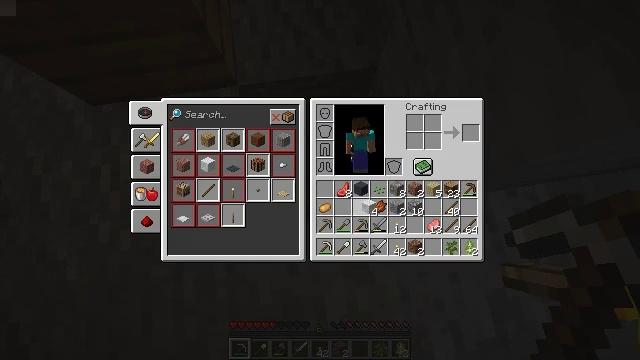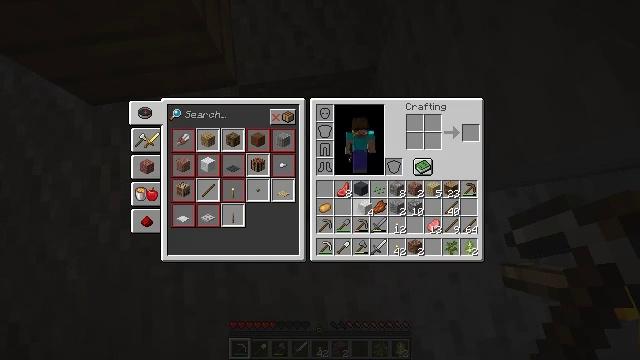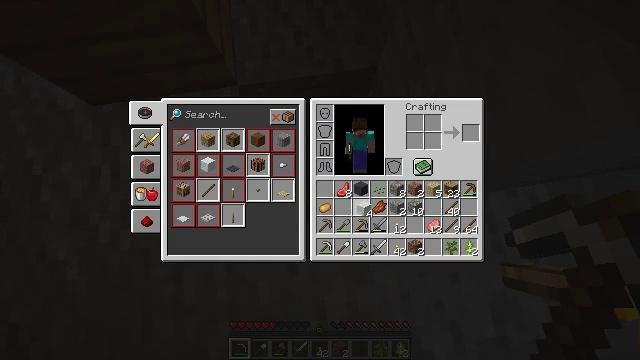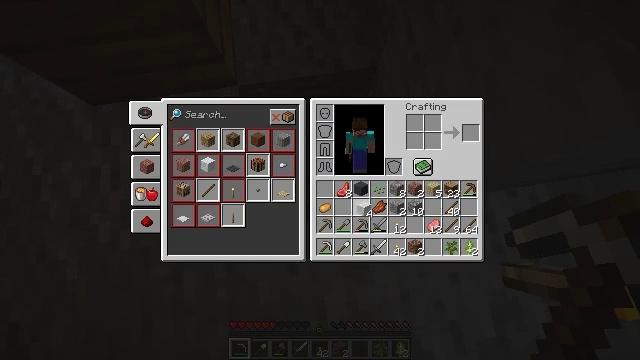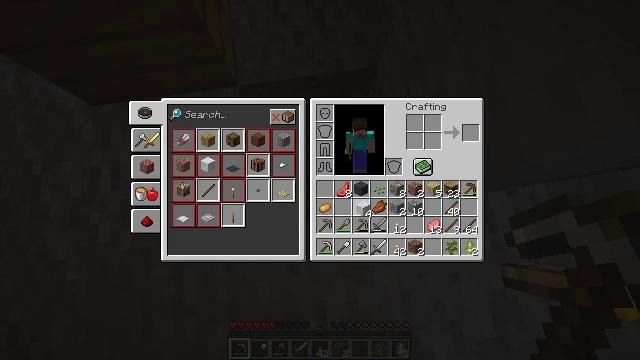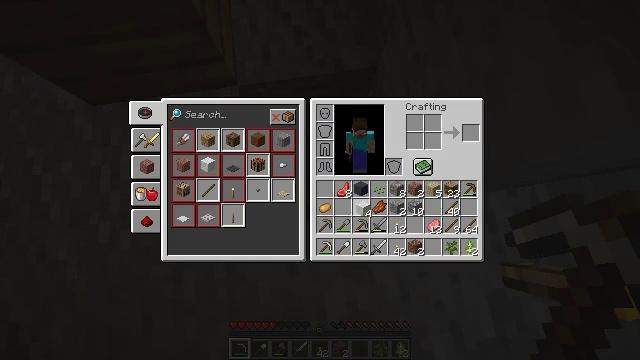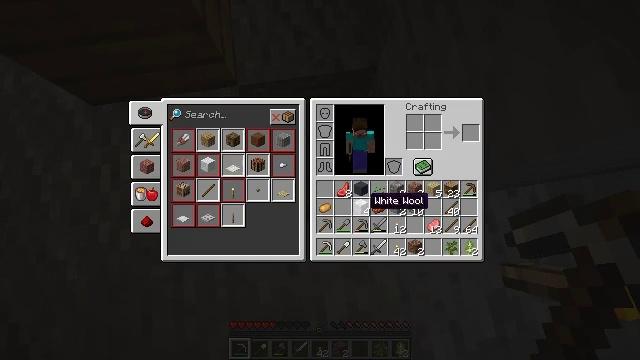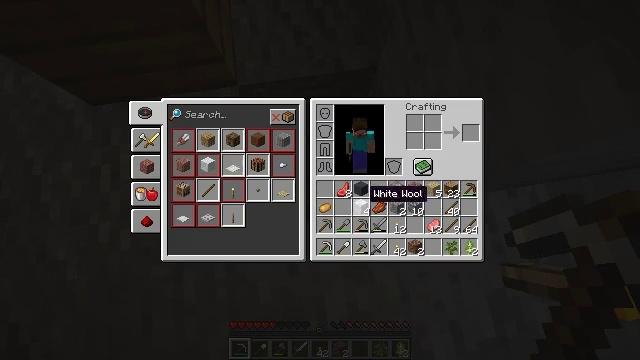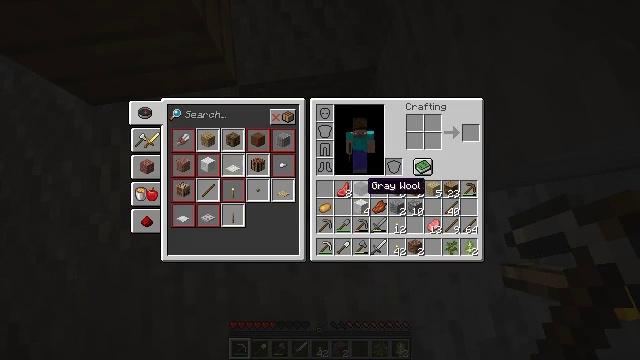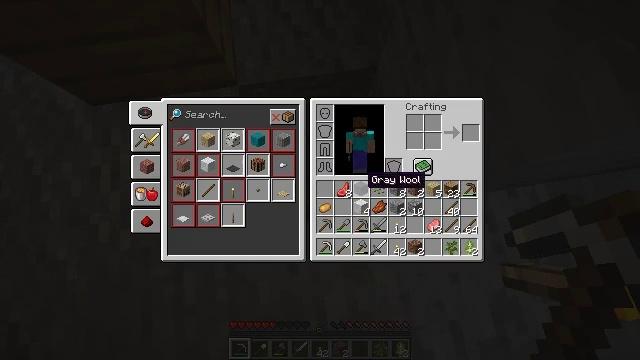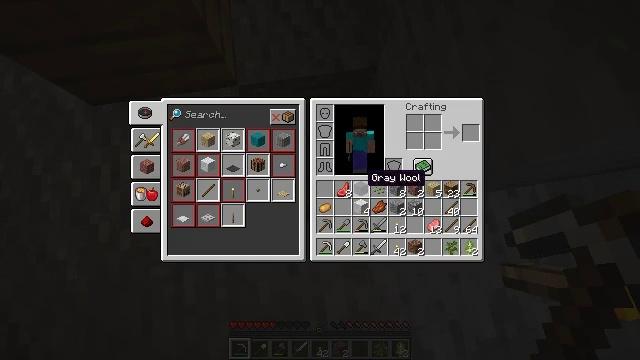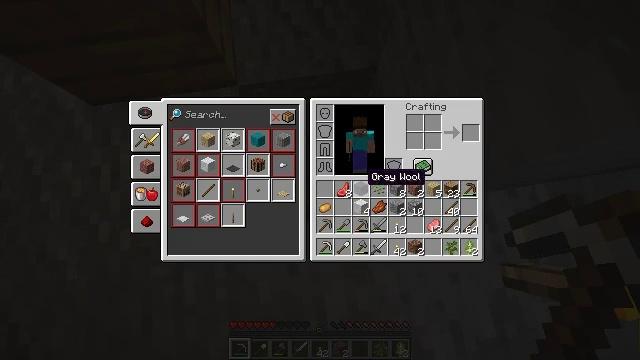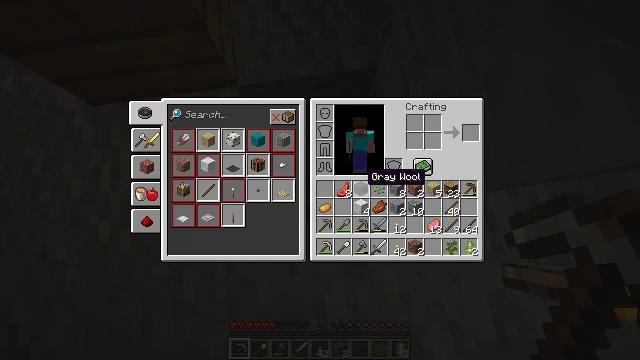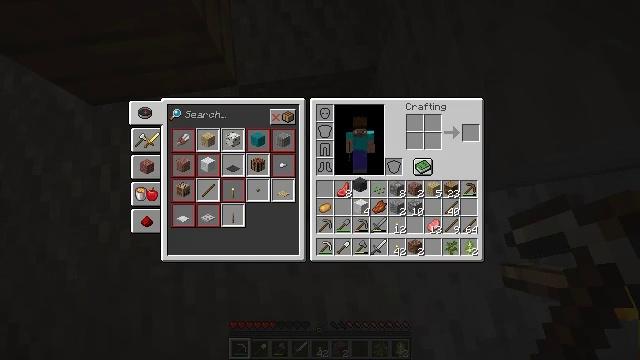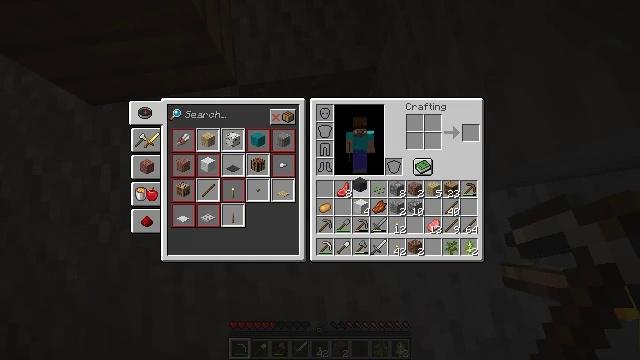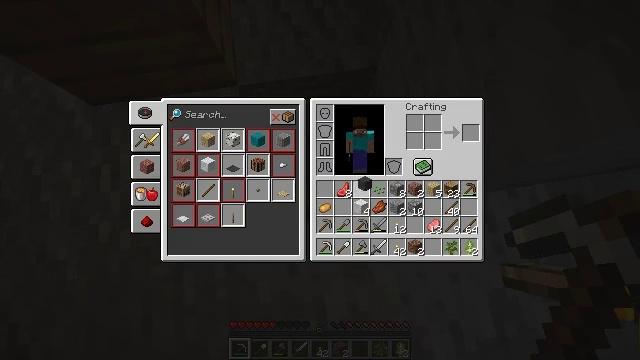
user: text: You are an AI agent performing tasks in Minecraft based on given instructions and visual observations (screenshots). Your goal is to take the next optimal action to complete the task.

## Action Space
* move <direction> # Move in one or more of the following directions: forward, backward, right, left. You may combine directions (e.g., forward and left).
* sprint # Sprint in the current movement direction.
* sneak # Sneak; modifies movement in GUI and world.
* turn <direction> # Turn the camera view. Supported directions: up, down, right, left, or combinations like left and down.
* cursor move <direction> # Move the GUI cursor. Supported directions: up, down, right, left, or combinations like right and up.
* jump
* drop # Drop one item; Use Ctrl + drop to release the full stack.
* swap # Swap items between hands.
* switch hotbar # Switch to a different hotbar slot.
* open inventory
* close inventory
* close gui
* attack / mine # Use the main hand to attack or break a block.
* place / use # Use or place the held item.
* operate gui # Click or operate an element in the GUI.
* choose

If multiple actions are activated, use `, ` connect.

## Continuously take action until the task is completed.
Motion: motion action
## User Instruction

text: Drop a gray wool.
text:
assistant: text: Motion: no_op
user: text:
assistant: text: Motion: no_op
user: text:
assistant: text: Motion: operate gui
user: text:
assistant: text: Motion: operate gui
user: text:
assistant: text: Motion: operate gui
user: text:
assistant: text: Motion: no_op
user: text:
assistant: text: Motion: cursor move up
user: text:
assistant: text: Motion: cursor move up
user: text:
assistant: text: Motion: no_op
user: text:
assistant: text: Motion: no_op
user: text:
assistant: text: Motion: no_op
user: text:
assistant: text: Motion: no_op
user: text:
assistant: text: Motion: operate gui
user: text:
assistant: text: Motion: operate gui
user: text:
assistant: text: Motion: operate gui
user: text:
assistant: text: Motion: cursor move right and up
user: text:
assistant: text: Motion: cursor move right and up
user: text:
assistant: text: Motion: cursor move right and up
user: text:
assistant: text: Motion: cursor move right and up
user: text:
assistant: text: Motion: operate gui
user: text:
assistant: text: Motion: operate gui
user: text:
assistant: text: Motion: no_op
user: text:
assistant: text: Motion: cursor move left and down
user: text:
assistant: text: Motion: cursor move left and down
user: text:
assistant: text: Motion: cursor move left and down
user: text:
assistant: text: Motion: cursor move left
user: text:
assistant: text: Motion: no_op